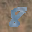
Label: 8